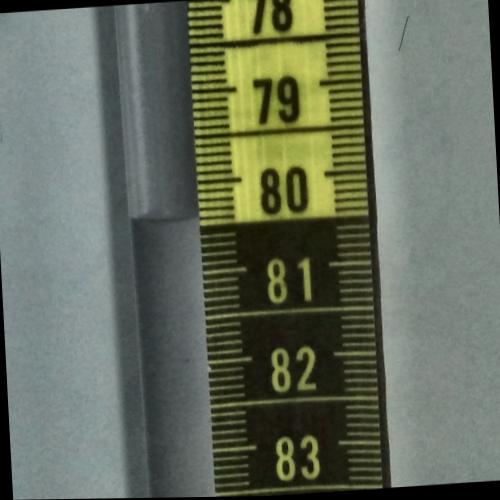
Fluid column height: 80.4 cm